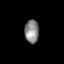
Tissue: lung
Cell type: Epithelial cells
Senescence score: 0.2282
Nuclear area (px): 321
Mean DAPI intensity: 137.586